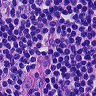
Metastatic tissue present: no